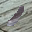
Label: 1